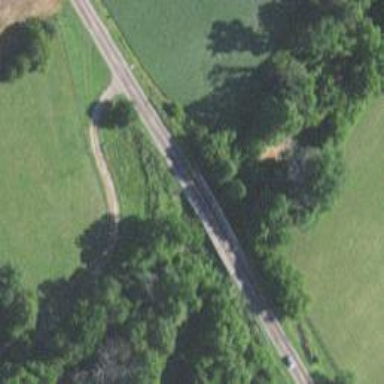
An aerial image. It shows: Residential road with bridge.